Question: I'm making a game in XNA.

I'm doing a raycast from the enemy to the player to determine if the enemy can see the player.
Heres the code..
'''
private float RayCallBack(Fixture fixture, Vector2 point, Vector2 normal, float fraction)
{
rayhit = fixture.Body.UserData.ToString();
if (fixture.Body.UserData == "player")
{
//AIawake = true;
}
return 0f;
}
_world.RayCast(RayCallBack, _blocklist[0]._floor.Position , ConvertUnits.ToSimUnits(playerpos));
'''
My problem is that in the situation in the picture where I have procedurally generated caves made out of blocks the rays seem to go through the blocks so the enemy can see through the walls.
--
## UPDATE
Ok the following code works! but.. I have no idea why!! :/
'''
private float RayCallBack(Fixture fixture, Vector2 point, Vector2 normal, float fraction)
{
rayhit = fixture.Body.UserData.ToString();
if (fixture.Body.UserData == "player")
{
return fraction;
}
else
{
return 0f;
}
}
'''
and then in a seperate update statement in this class have the code to awaken the enemy.
'''
if (rayhit == "player") AIawake = true;
'''
I obviously do not understand how raycast and the callback works. If someone could explain why this method works that'd be great. I am planning on doing a lot more raycasting to stop the enemies crashing into stuff and so on.
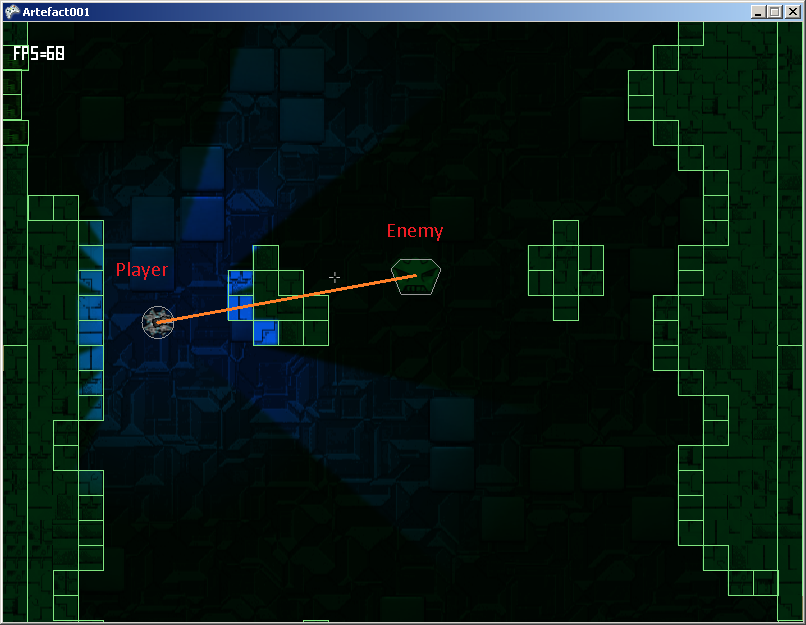
Answer: There are 4 scenarios. If you:
1. return -1 in your callback fixture then the fixture is going to be ignored and the ray will continue
2. return 0 the ray will terminate
3. return fraction then the ray will stop at this point
4. return 1 then the ray will continue until it ends
The first scenario is used when you want to ignore certain fixtures.
Second scenario is used when you want to know if your ray hit anything (not necessarily the closest object).
Third scenario is used to find the nearest object.
And the fourth scenario is used when you wish to know about all objects in the ray's path.
In general you callback logic would have a part that checks for objects that should be ignored and return -1 if they should be ignored which will be followed by a code block that either returns 0, fraction or 1.
The difference between second and third scenario is possibly the hardest to understand. The way I understand it is that if you return 0 none of other potential hits are going to be evaluated. But if you return a fraction (which will clip the ray) other potential hits within the new (clipped) ray length are going to be evaluated - in other words your callback will be executed for all of them and the ray might be clipped even further which will eventually return the nearest object.
See <URL>.
One thing that documentation does say is that the order of evaluation is not guaranteed. In your case it might be that the player was being evaluated before the wall blocks.
tl; dr; return fractions as you did in your second code sample.